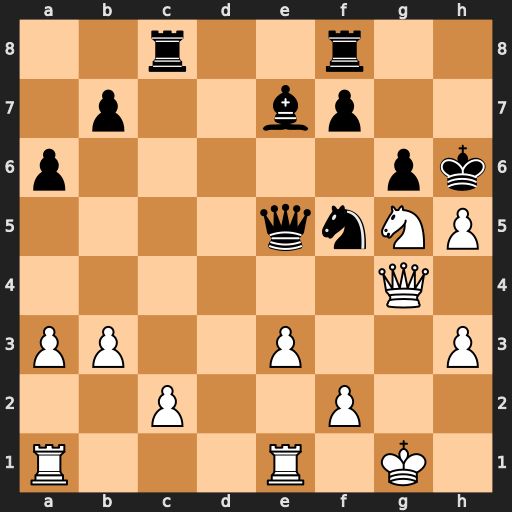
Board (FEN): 2r2r2/1p2bp2/p5pk/4qnNP/6Q1/PP2P2P/2P2P2/R3R1K1
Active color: w
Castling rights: -
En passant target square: -
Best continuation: Nxf7+ Rxf7 Qxg6#